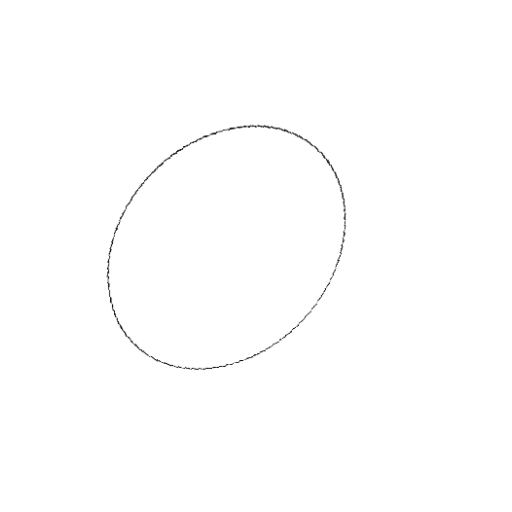
Crossing number: 0